Question: I want my 'run' method to be executed every 5 seconds while my program is running so I put it in a 'while(true)' loop. The problem is that my application won't run because of this 'while' loop. Can someone please explain how to properly code this loop so it will always be running?
Here is my code:
'''
int i=0;
while(true){
Runnable x = new Runnable(){
@Override
public void run(){
if(my_list_counter <= 0)
return;
random_counter = rand.nextInt(my_list_counter);
make_words_with_letters.add(list_of_letters.get(random_counter));
for(Button b:button_list)
if (b.getText().equals("")){
b.setText(list_of_letters.get(random_counter));
list_of_letters.remove(list_of_letters.get(random_counter));
my_list_counter--;
break;
}
}
};
i++;
Handler handler = new Handler();
//Run the code in runnable x at increasing time intervals of 5 seconds
handler.postAtTime(x, SystemClock.uptimeMillis() + i*5000);
}
'''
Apparently the bug here is that the 'Runnable' needs to reach an end point to start running. However, since it's in a 'while(true)' loop it can never start running.
Anybody know how to fix this?
EDIT: New Code thanks to JavaHunter but still has a bug:
'''
int i=0;
Runnable x = new Runnable(){
@Override
public void run(){
while(true){
if(my_list_counter <= 0)
return;
random_counter = rand.nextInt(my_list_counter);
make_words_with_letters.add(list_of_letters.get(random_counter));
for(Button b:button_list)
if (b.getText().equals("")){
b.setText(list_of_letters.get(random_counter));
list_of_letters.remove(list_of_letters.get(random_counter));
my_list_counter--;
break;
}
}
}
};
i++;
Handler handler = new Handler();
//Run the code in runnable x at increasing time intervals of 5 seconds
handler.postAtTime(x, SystemClock.uptimeMillis() + i*50);
'''
But this code just freezes my application. Here is the logcat:

It shows something about the GC being blocked but I do not know exactly what that means. Can someone please help?
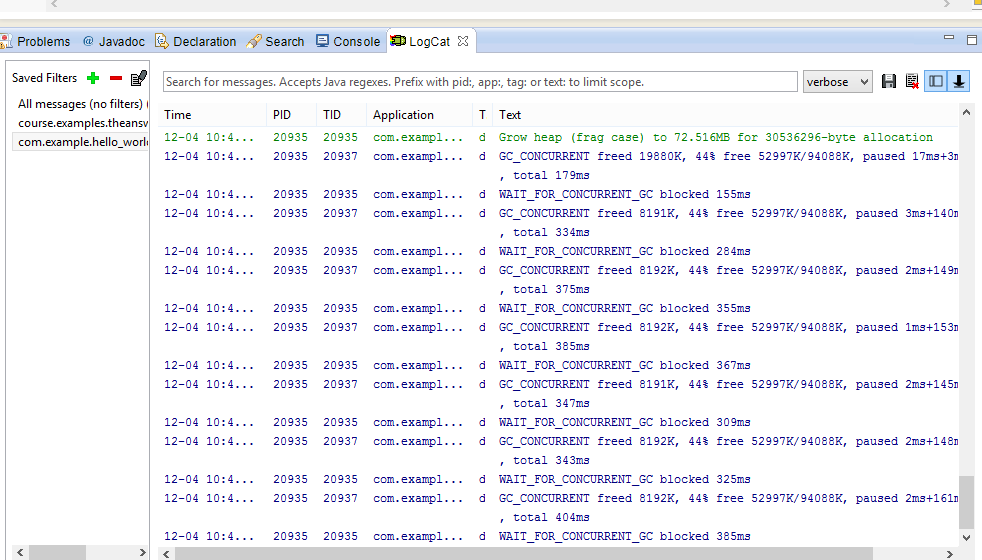
Answer: What you are doing, is you are just creating infinitely many runnable objects(that are being GCed). You should put the while loop inside the runnable. And probably its better to change the loop condition to the following(It is more readable):
'''
Runnable x = new Runnable(){
@Override
public void run(){
while(my_list_counter > 0){
random_counter = rand.nextInt(my_list_counter);
make_words_with_letters.add(list_of_letters.get(random_counter));
for(Button b:button_list)
if (b.getText().equals("")){
b.setText(list_of_letters.get(random_counter));
list_of_letters.remove(list_of_letters.get(random_counter));
my_list_counter--;
break;
}
}
}
};
'''